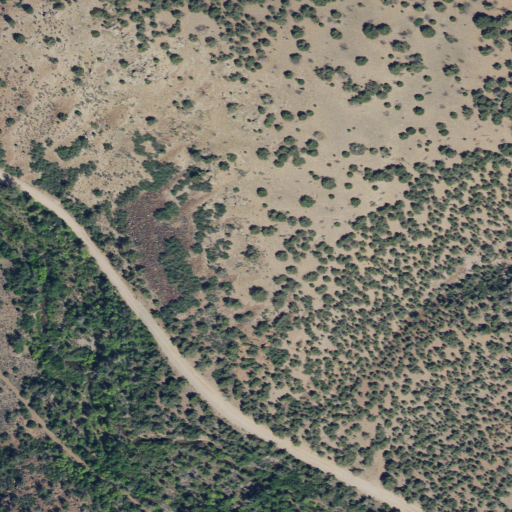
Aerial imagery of valley in Utah named Kanosh Canyon containing evergreen forest, shrub, grassland, open development, woody wetlands, mixed forest, and herbaceous wetlands